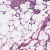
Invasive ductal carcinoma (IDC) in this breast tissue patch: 0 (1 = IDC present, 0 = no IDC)